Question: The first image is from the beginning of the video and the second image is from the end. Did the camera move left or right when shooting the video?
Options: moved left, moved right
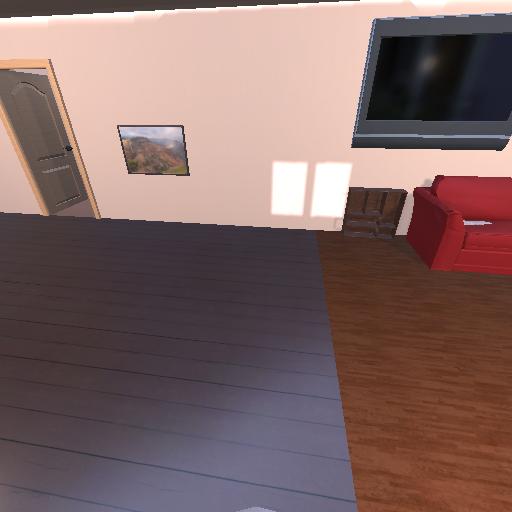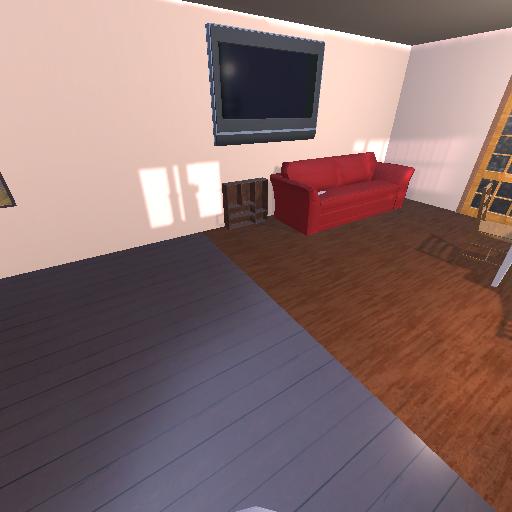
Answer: moved left